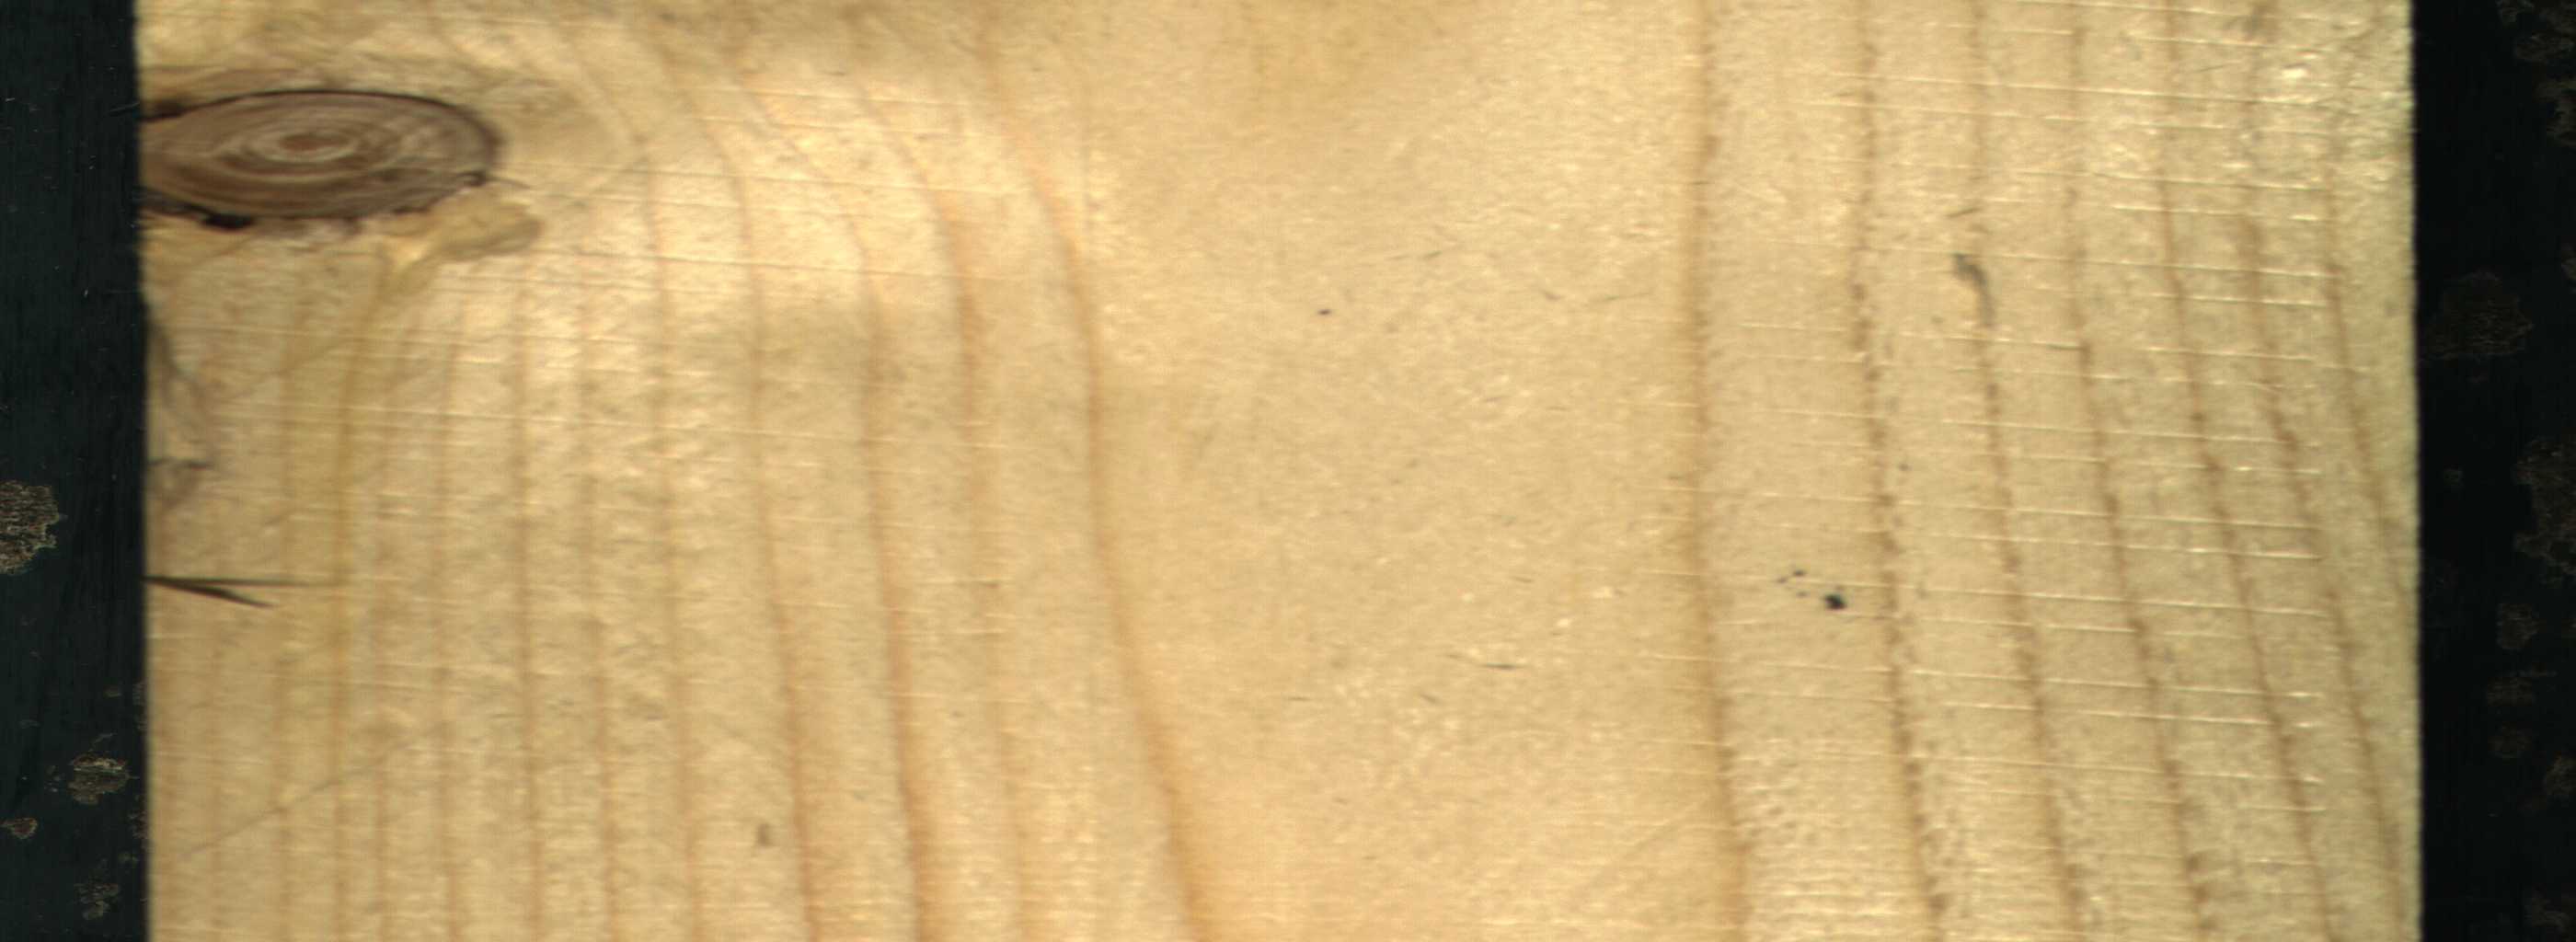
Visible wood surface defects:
Dead_Knot